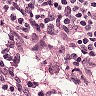
Metastatic tissue present: no